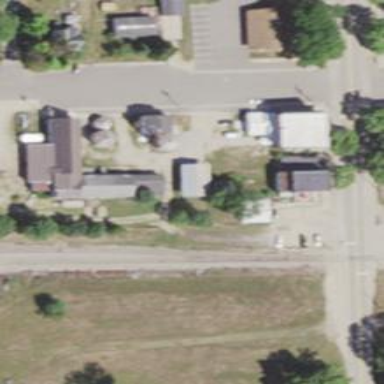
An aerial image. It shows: Railway siding for service.